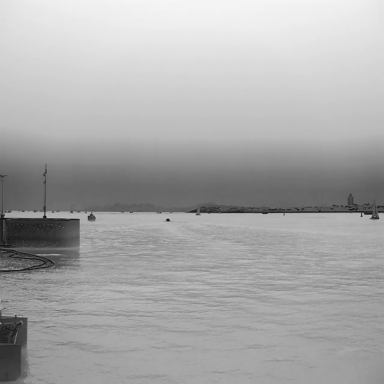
There is a canoe in the infrared image.